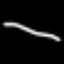
Label: line